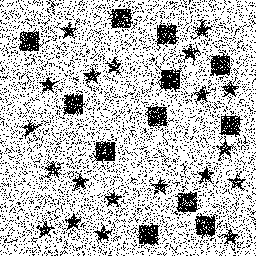
Squares: 12
Triangles: 0
Stars: 20
Total shapes: 32